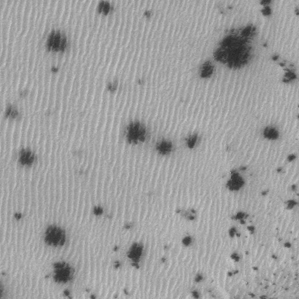
Label: frost